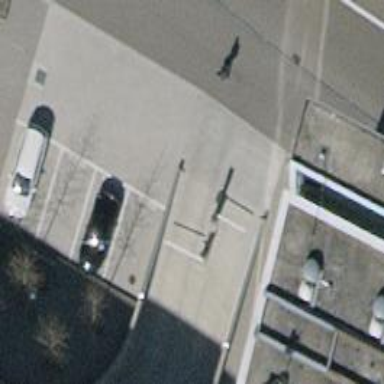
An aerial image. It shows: Lift gate barrier.